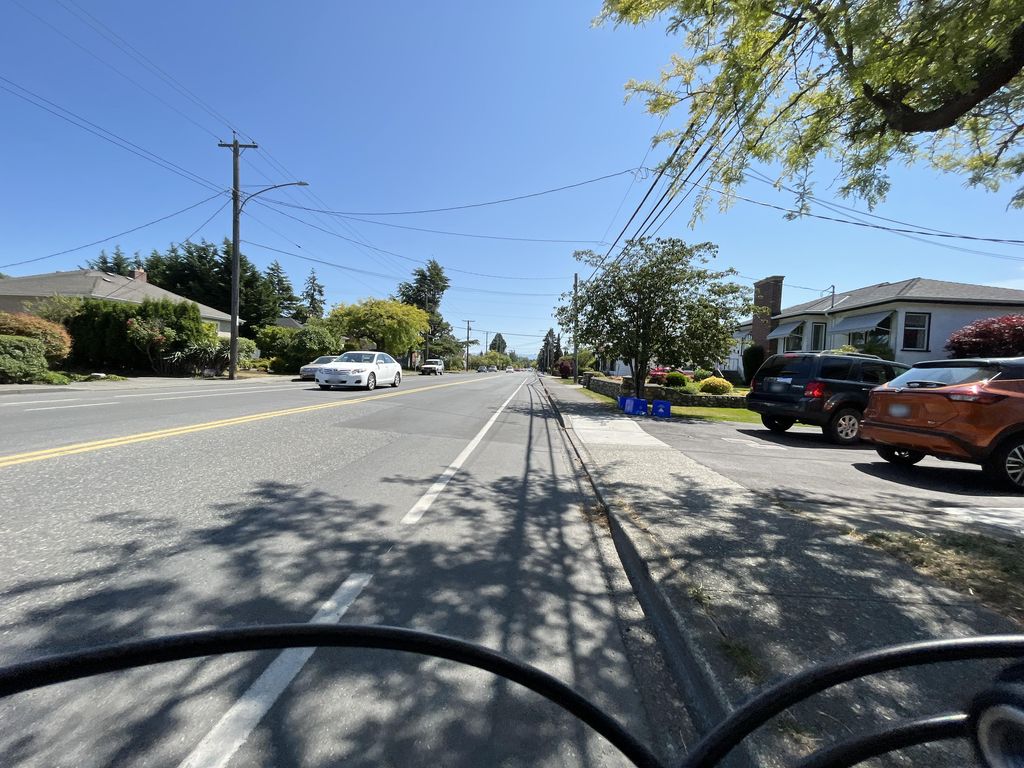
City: victoria